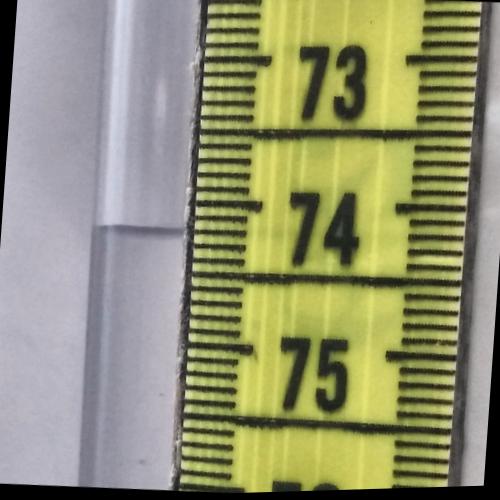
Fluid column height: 74.2 cm